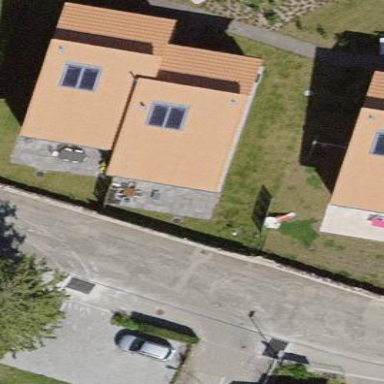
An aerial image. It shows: Terrace building.